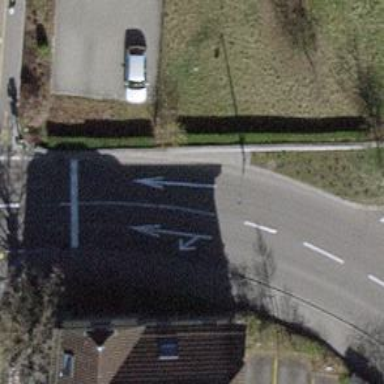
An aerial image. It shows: Asphalted primary highway with shared lane for cyclists.